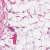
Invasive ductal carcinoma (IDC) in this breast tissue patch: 0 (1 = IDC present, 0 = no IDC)